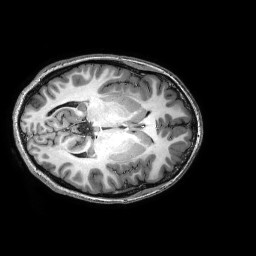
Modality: T1w
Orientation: axial
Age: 18
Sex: female